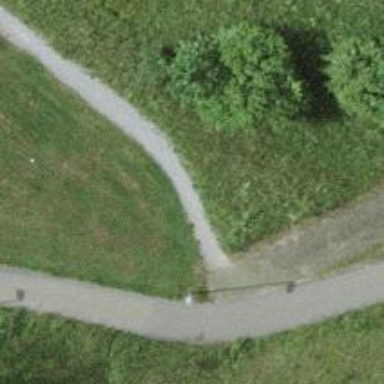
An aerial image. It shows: Path with fine gravel surface.